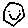
Label: smiley face